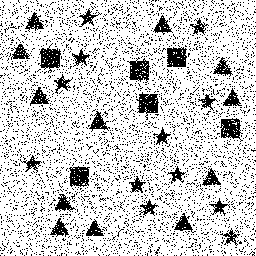
Squares: 6
Triangles: 12
Stars: 12
Total shapes: 30